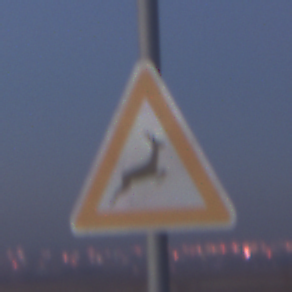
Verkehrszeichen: WildwechselLinks
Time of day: SunriseSunset
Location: Outdoor (Nature)
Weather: Clear
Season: NotSpecified
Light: Natural